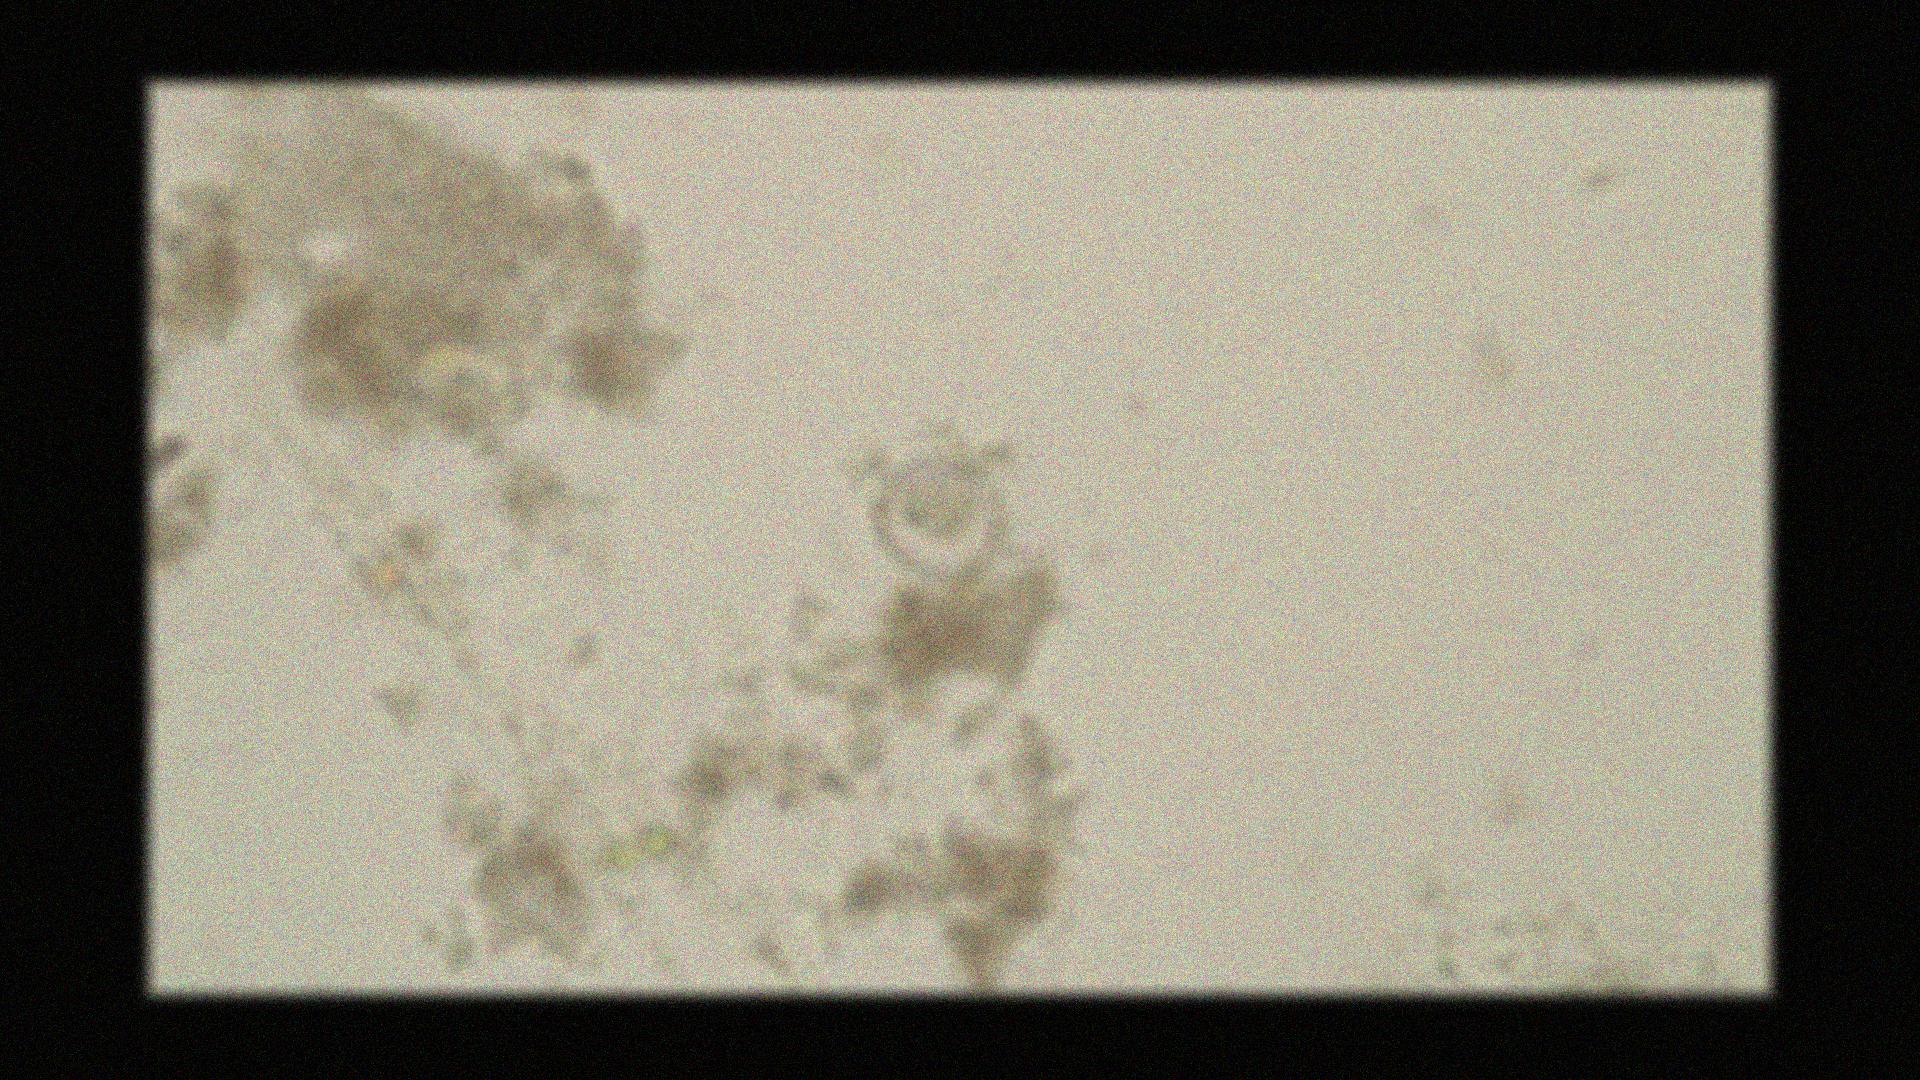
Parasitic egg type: Hymenolepis nana